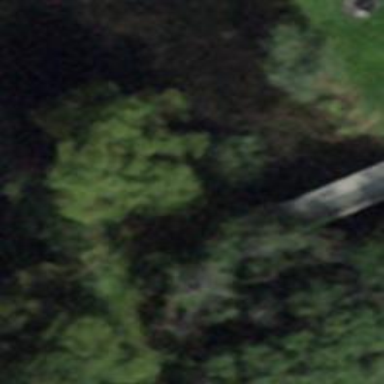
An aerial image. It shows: Path leading to bridge.